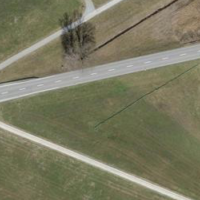
EUNIS habitat code: 24
Species observed at this site:
Mustela putorius